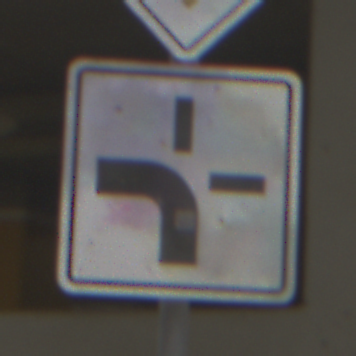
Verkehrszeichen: VerlaufVorfahrtsstrasse1
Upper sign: Vorfahrtsstrasse
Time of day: Midday
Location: Roofed (Urban)
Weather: Overcast
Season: NotSpecified
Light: Artificial